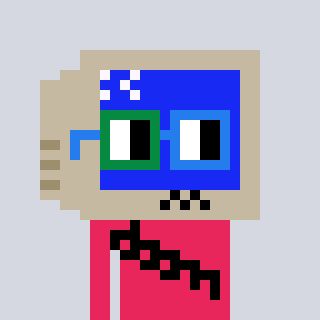
a pixel art character with square green and blue glasses, a old monitor-shaped head and a redpinkish-colored body on a cool background